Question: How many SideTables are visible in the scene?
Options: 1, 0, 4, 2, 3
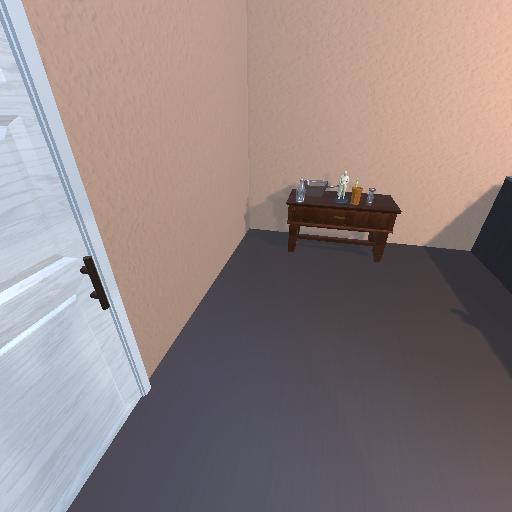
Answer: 1